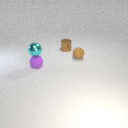
small brown metal cylinder behind small purple rubber sphere